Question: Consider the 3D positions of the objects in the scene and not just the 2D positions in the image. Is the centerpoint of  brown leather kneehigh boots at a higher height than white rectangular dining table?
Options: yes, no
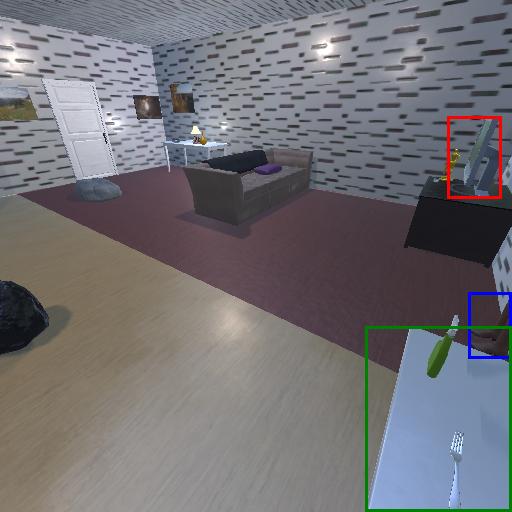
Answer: yes